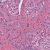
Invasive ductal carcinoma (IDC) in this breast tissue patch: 1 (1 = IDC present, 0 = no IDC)